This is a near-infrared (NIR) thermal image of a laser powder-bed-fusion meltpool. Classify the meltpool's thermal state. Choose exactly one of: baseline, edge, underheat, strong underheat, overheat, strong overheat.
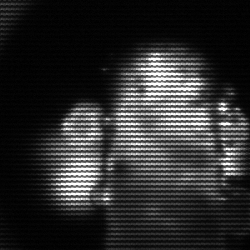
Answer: strong underheat